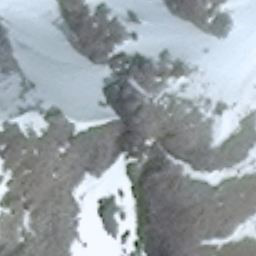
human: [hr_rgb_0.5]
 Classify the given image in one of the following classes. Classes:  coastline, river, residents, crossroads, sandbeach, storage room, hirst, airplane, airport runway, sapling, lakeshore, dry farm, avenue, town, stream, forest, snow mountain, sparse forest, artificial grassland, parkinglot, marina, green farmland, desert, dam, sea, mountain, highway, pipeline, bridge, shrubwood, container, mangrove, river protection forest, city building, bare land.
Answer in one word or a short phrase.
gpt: snow mountain